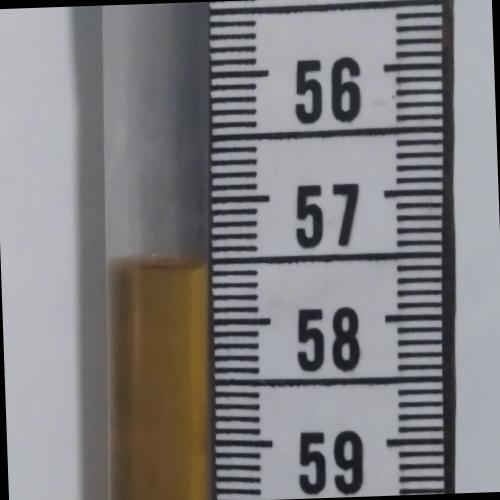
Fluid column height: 57.5 cm